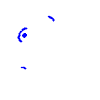
Particle: proton